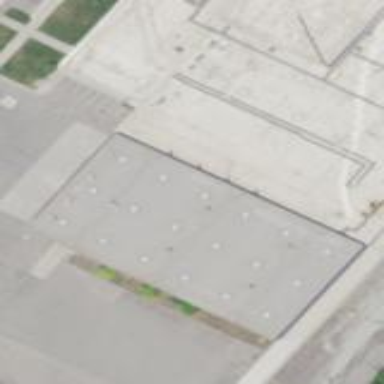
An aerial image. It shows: View of roof of building.